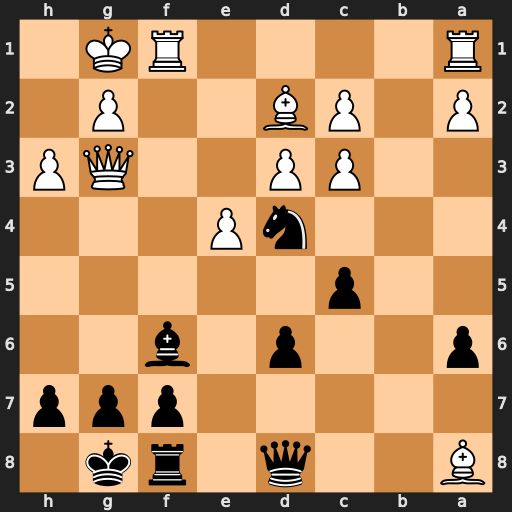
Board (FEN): B2q1rk1/5ppp/p2p1b2/2p5/3nP3/2PP2QP/P1PB2P1/R4RK1
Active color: b
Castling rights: -
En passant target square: -
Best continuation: Ne2+ Kh2 Nxg3